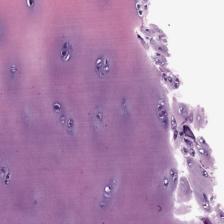
Label: Non-Tumor